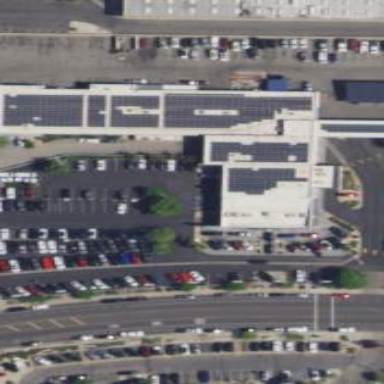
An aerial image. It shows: Commercial building.